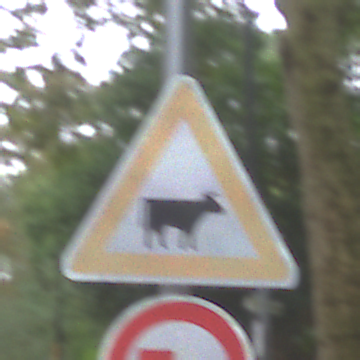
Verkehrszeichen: ViehtriebLinks
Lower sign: UeberholverbotKraftfahrzeuge
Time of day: MorningAfternoon
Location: Outdoor (Urban)
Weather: Overcast
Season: NotSpecified
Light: Natural